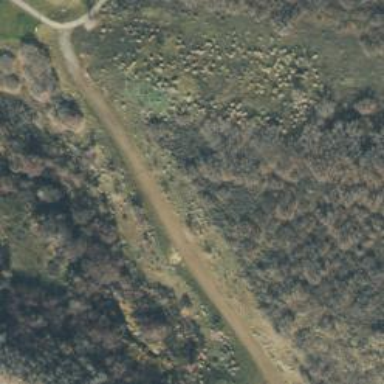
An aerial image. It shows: Intermediate level Nordic piste that allows for classic and skating grooming.